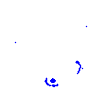
Particle: electron